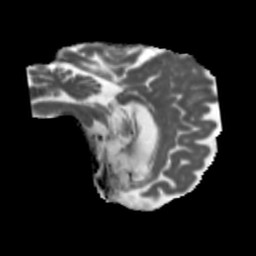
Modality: MD
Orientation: sagittal
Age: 62
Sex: female
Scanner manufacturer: siemens
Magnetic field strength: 3 T
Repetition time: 5.47 s
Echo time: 0.0854 s